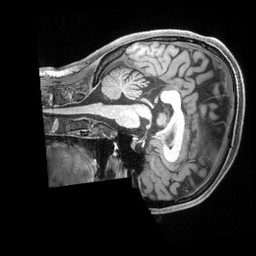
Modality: T1w
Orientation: sagittal
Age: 24
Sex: female
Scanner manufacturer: siemens
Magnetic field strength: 3 T
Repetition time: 2.4 s
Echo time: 0.00222 s